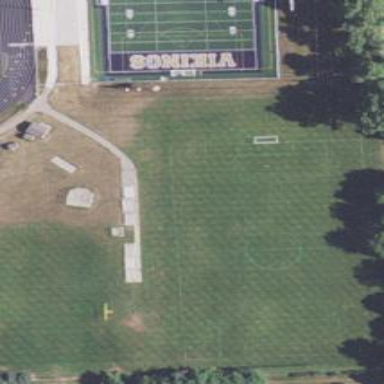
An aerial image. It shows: Grass pitch designated for soccer.